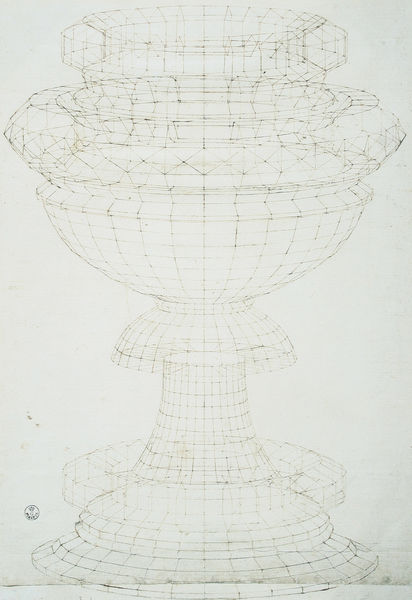
Titel: Perspektive einer Vase
Künstler: Piero della Francesca
Standort: Florenz
Institution: Galleria degli Uffizi
Schlagwörter: fuß, körper, weiß, glas, grau, hell, raum, schwarz, skizze, zeichnung, schale, sockel, felder, gitter, kelch, renaissance, brunnen, kreis, rund, amphore, krug, vase, papier, modell, perspektive, linien, detail, symmetrie, striche, griff, becher, gefäß, geflecht, eckig, ringe, linie, technik, schwarz-weiß, stand, bleistift, stempel, entwurf, knauf, kristall, plastizität, naked, durchsichtig, konstruktion, plan, leicht, pokal, sketch, nodus, schaft, kelche, gezeichnet, rundung, geometrie, netz, behälter, draht, konstrukt, rundungen, raster, kuppa, abgestuft, gral, trophäe, aufbau, aufriss, bauplan, dreidimensional, berechnung, facetten, dull, pencil, église, technische zeichnung, bare, blank, zeuchnung, piero della francesca, kostruktion, calice, mobilier, modèle, paolo uccello, perpsektive, piero, symmentier, trofäe, uccello, uceello, visierung, incomplete, 3d, not finished, buaplan, planzeichnunge, cad, sentiment, gezeicnet, beginning of a piece, something to be sculpted